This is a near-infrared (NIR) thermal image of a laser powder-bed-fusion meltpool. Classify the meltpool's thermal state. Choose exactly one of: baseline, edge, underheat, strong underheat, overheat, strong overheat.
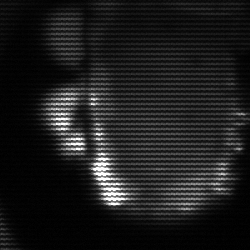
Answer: baseline